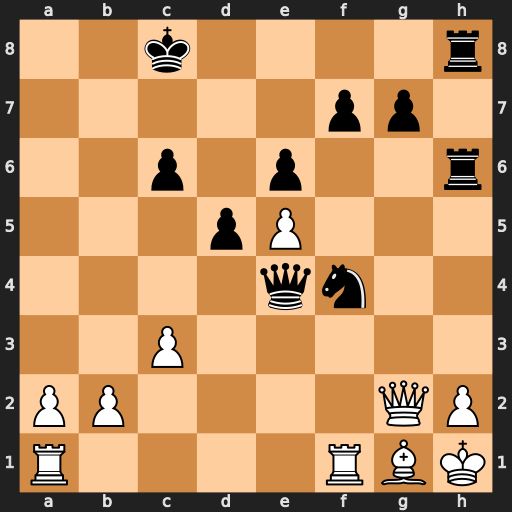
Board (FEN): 2k4r/5pp1/2p1p2r/3pP3/4qn2/2P5/PP4QP/R4RBK
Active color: w
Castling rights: -
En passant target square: -
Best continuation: Qxe4 dxe4 Rxf4